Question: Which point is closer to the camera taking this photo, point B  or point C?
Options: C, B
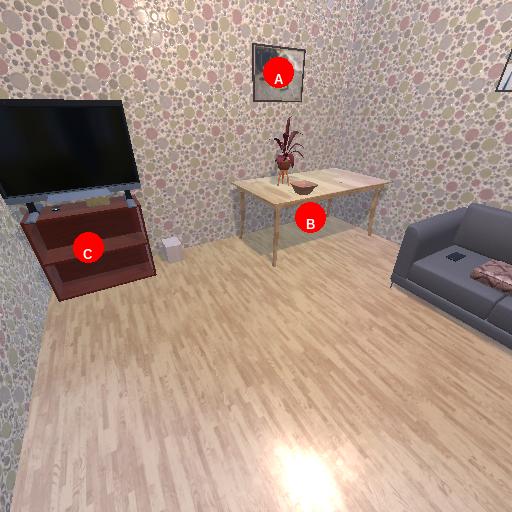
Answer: C